Question: I display an AdMob ad banner within a window created by a fragment. This works, but I'm getting strange leaking problems I don't understand yet. When I open and close the app a lot of times, the ad fragment is properly destroyed every time, but the MainActivity which controls this fragment is leaking:

The guilty one is this line in code:
'''
adRequest = new AdRequest.Builder().addTestDevice(DEVICE_ID_MOTO_G).addTestDevice(DEVICE_ID_ZTE).build();
mAdView.loadAd(adRequest);
'''
(You can see below that I already tried to nullify the adRequest, but no result.) Anyway, when I comment these two lines, the leaks don't occur. I tested it twice, because it was hard to believe that this invocation leaks, but it does. Here is the fragment code. As you can see, I even nullify everything that is possible in 'onDestroy()'. I can assure that 'onDestroy()' is called. 'loadAd' starty any background thread. I guess that has to do with that problem.
'''
public class SnippetFragment extends Fragment
{
private AdView mAdView;
private OnAdFinishedLoadingListener onAdFinishedLoadingListener;
private Context context;
private AdRequest adRequest;
private final String DEVICE_ID_ZTE = "1CA20334345BB1479C43692AFA576456487A48";
private final String DEVICE_ID_MOTO_G = "131465469A7BE11543543065404B168908CB13C8D1";
public SnippetFragment(Context context)
{
this.context = context;
}
@Override
public void onActivityCreated(Bundle bundle)
{
super.onActivityCreated(bundle);
mAdView = (AdView)getView().findViewById(R.id.adView);
mAdView.setAdListener(new AdListener()
{
@Override
public void onAdLoaded()
{
super.onAdLoaded();
if (context != null)
{
onAdFinishedLoadingListener = (OnAdFinishedLoadingListener)context;
onAdFinishedLoadingListener.onAdLoaded();
}
}
});
//THIS SOMEHOW LEAKS!
adRequest = new AdRequest.Builder().addTestDevice(DEVICE_ID_MOTO_G).addTestDevice(DEVICE_ID_ZTE).build();
mAdView.loadAd(adRequest);
}
@Override
public View onCreateView(LayoutInflater inflater, ViewGroup container, Bundle savedInstanceState)
{
return inflater.inflate(R.layout.fragment_snippet, container, false);
}
/** Called when leaving the activity */
@Override
public void onPause()
{
if (mAdView != null)
{
mAdView.pause();
}
super.onPause();
}
/** Called when returning to the activity */
@Override
public void onResume()
{
super.onResume();
if (mAdView != null)
{
mAdView.resume();
}
}
/** Called before the activity is destroyed */
@Override
public void onDestroy()
{
adRequest = null;
if (mAdView != null)
{
mAdView.setAdListener(null);
mAdView.destroy();
mAdView = null;
}
context = null;
super.onDestroy();
}
}
'''
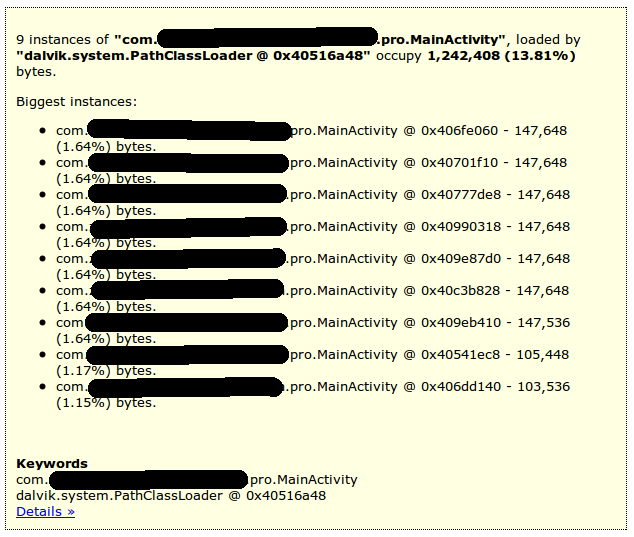
Answer: I fortunately found the solution. You have to manually kick the AdView out of the surrounding layout, before the fragment gets destroyed. No leak anymore after I launched and closed the app about 20 times. Here is the updated fragment:
'''
public class SnippetFragment extends Fragment
{
private AdView adView;
private OnAdFinishedLoadingListener onAdFinishedLoadingListener;
private Context context;
private LatLng routeDestination;
private AdRequest adRequest;
private LinearLayout snippetContent;
private final String DEVICE_ID_ZTE = "2353496z35752t3524267854";
private final String DEVICE_ID_MOTO_G = "4568735862378523675427897";
@Override
public void onActivityCreated(Bundle bundle)
{
super.onActivityCreated(bundle);
snippetContent = (LinearLayout)getView().findViewById(R.id.snippet_content);
adView = (AdView)getView().findViewById(R.id.adView);
adView.setAdListener(new AdListener()
{
@Override
public void onAdLoaded()
{
super.onAdLoaded();
if (context != null)
{
onAdFinishedLoadingListener = (OnAdFinishedLoadingListener)getActivity();
onAdFinishedLoadingListener.onAdLoaded();
}
}
});
adRequest = new AdRequest.Builder().addTestDevice(DEVICE_ID_MOTO_G).addTestDevice(DEVICE_ID_ZTE).build();
adView.loadAd(adRequest);
}
@Override
public View onCreateView(LayoutInflater inflater, ViewGroup container, Bundle savedInstanceState)
{
return inflater.inflate(R.layout.fragment_snippet, container, false);
}
@Override
public void onPause()
{
if (adView != null)
{
adView.pause();
}
super.onPause();
}
@Override
public void onResume()
{
super.onResume();
if (adView != null)
{
adView.resume();
}
}
@Override
public void onDestroy()
{
destroyAdView();
super.onDestroy();
}
private void destroyAdView()
{
if (adView != null)
{
adRequest = null;
adView.removeAllViews();
adView.setAdListener(null);
adView.destroy();
snippetContent.removeView(adView);
adView = null;
snippetContent = null;
}
}
}
'''